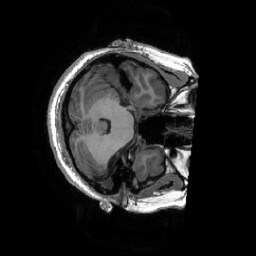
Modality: T1w
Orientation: axial
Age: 30
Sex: female
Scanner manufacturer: ge
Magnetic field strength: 3 T
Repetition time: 0.0073 s
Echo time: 0.003 s